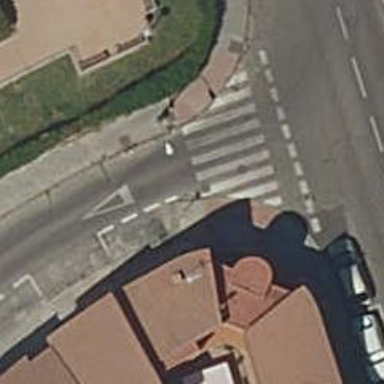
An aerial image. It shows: Pedestrian crossing with zebra markings on footway.